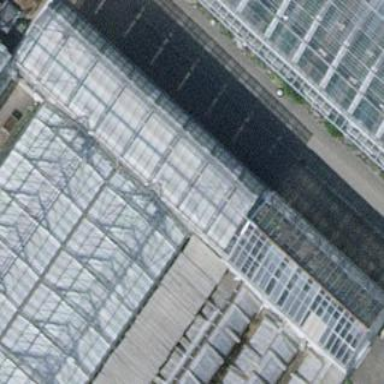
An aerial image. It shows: Greenhouse.